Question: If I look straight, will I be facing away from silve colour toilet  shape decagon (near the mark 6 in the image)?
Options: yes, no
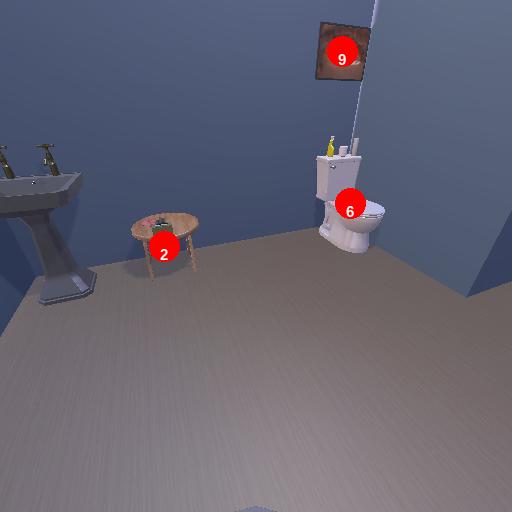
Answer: yes